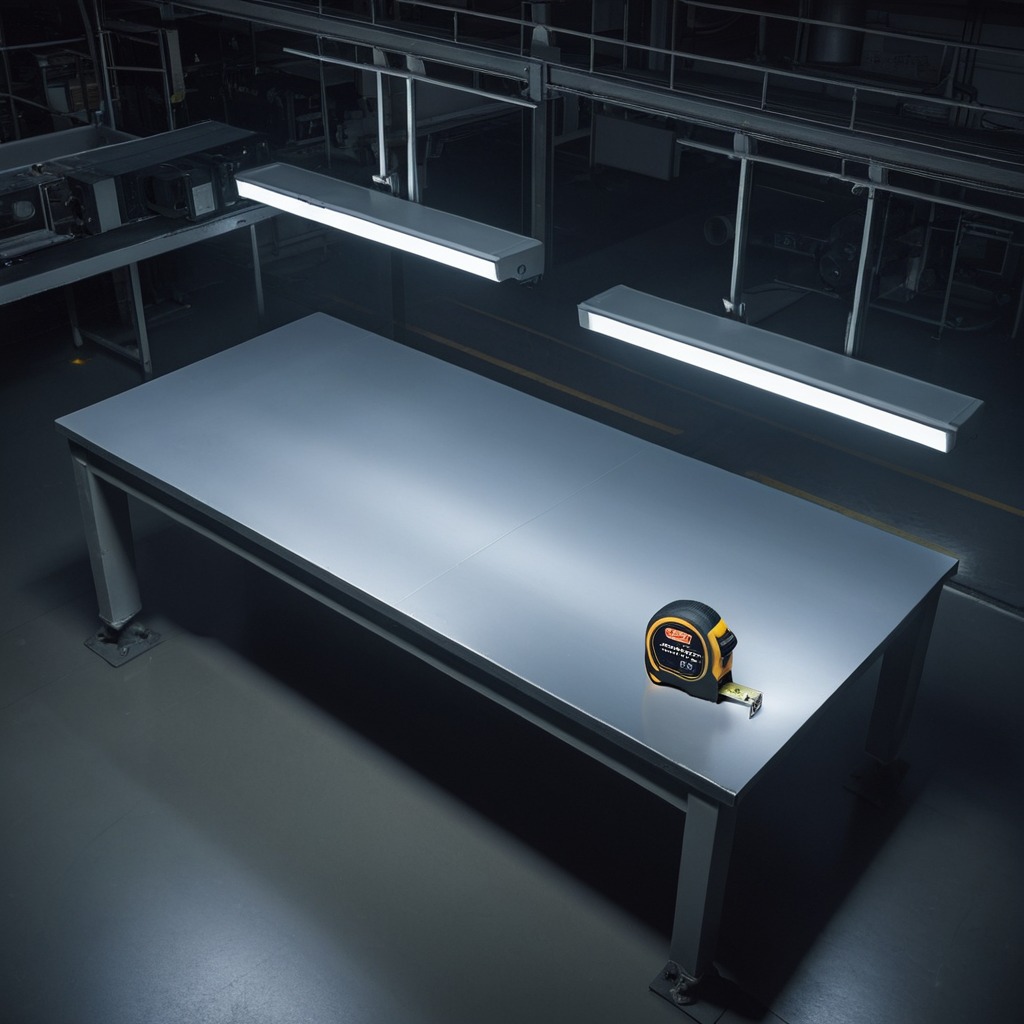
A measuring tape is lying on a clean empty table in a basement in the evening.